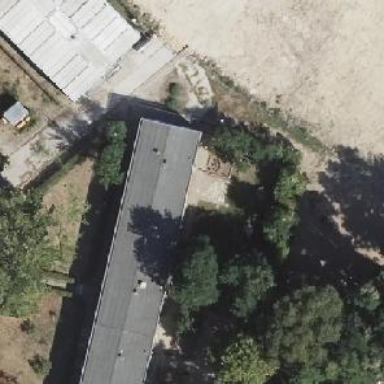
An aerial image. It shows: Kindergarten.